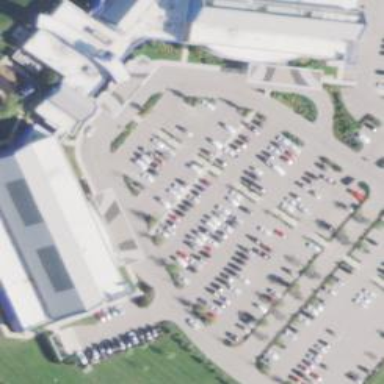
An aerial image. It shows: Commercial building.